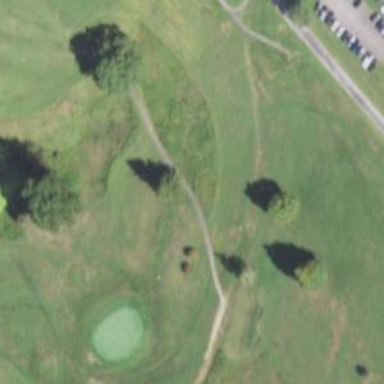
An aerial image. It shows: Path for golf carts.